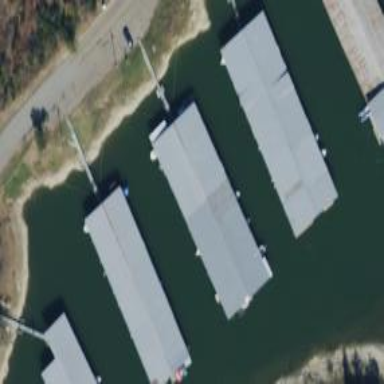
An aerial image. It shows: Boathouse.